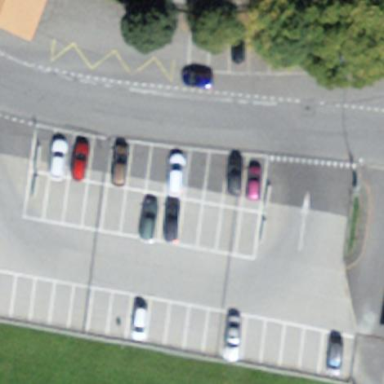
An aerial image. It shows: Multi-storey parking building.